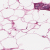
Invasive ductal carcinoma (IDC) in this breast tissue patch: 0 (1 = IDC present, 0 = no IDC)